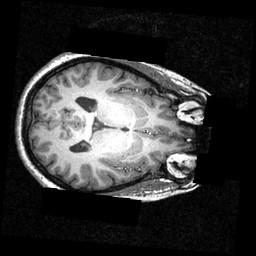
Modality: T1w
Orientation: axial
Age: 24
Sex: female
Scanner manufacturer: siemens
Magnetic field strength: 3.951 T
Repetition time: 1.5 s
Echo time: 0.00335 s